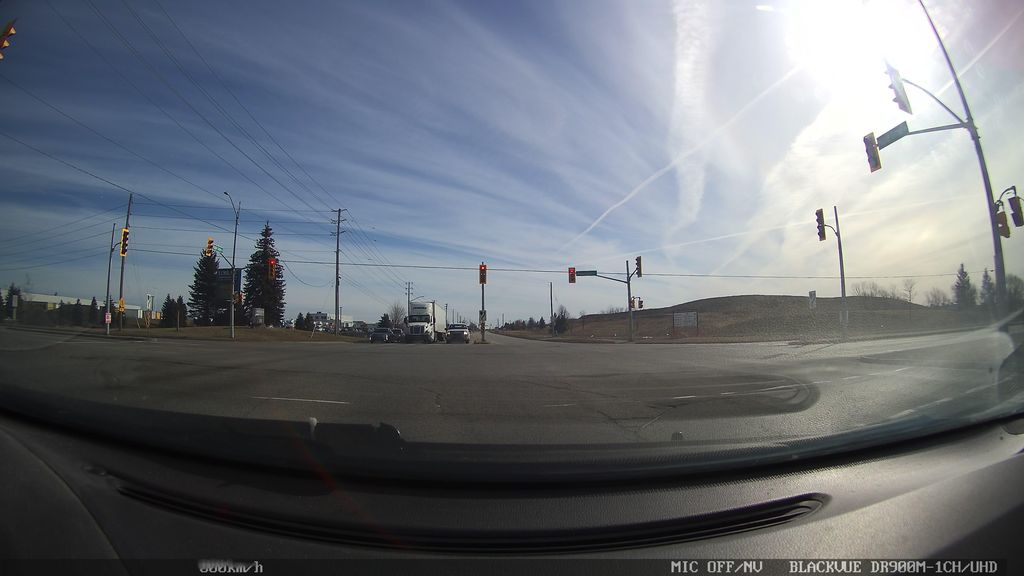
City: kitchener-waterloo